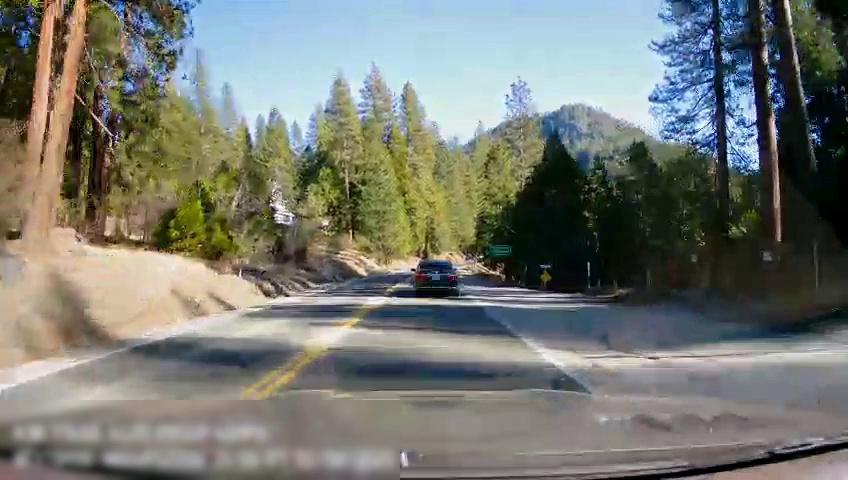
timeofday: Day
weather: Sunny
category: Drivable Space
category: Vehicles | Car
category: Lanes | Opposite Lane
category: Lanes | Opposite Lane
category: Lanes | Current Lane
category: Lanes | Current Lane
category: Traffic | Signs
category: Traffic | Signs
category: Traffic | Signs